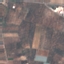
Land use / land cover: PermanentCrop